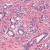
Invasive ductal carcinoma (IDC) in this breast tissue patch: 0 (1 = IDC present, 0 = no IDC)